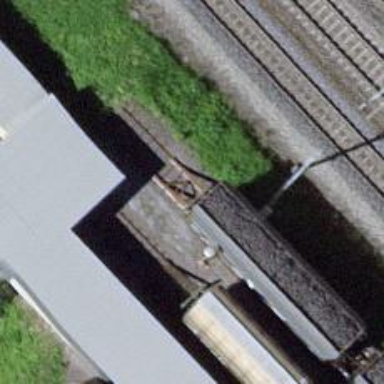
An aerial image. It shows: Railway buffer stop.